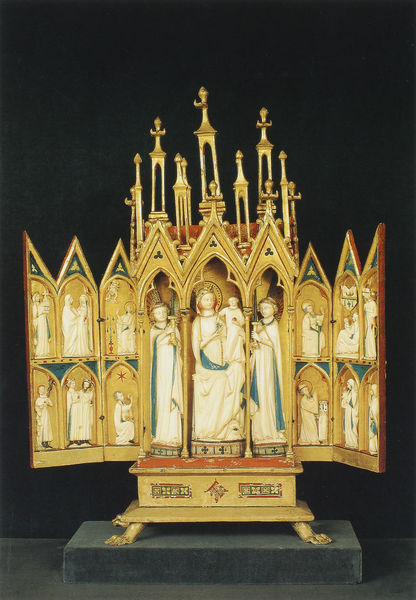
Titel: Marientabernakel
Institution: Halberstadt, Domschatz
Schlagwörter: blau, flügel, weiß, holz, säulen, rot, sockel, gold, kind, mutter, spitzen, gotik, engel, bogen, türen, podest, türmchen, schwert, altar, statuen, jesus, heilige, maria, madonna, miniatur, schrein, tryptichon, weihnachten, fialen, neugotisch, hausaltar, triptychon, apostel, kalppaltar, schert, trflügel